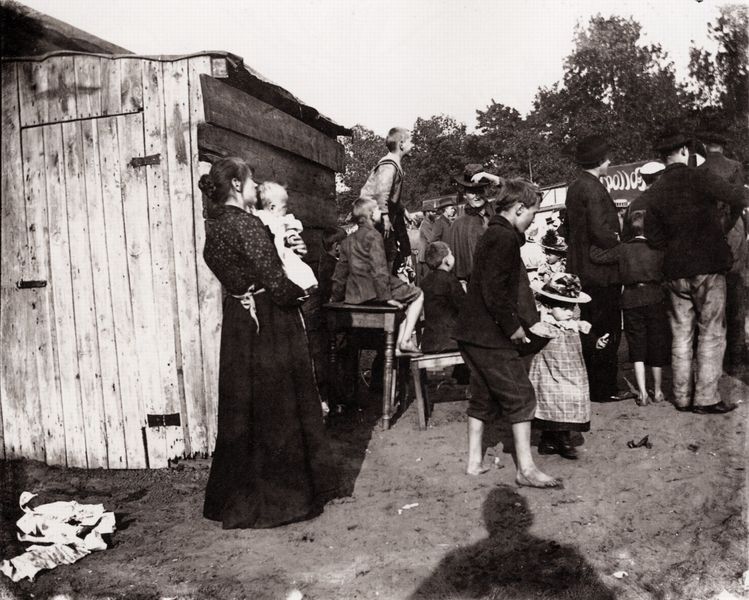
Titel: Rummel, Gespannte Zuschauer
Künstler: Heinrich Zille
Schlagwörter: baum, gruppe, himmel, laub, mann, nackt, schatten, weiß, bäume, frauen, grün, menschen, mädchen, sand, blume, frau, grau, hell, holz, hut, hüte, kleid, kleider, licht, männer, rücken, schwarz, stuhl, tisch, tür, blick, dach, gürtel, haus, fest, menge, versammlung, jung, arm, band, sehen, bild, schauen, erde, natur, hütte, boden, land, familie, kind, mutter, tochter, person, wald, kinder, schuppen, schürze, dutt, zuschauer, hosen, jungen, knaben, dorf, tag, klein, latten, baby, amerika, markt, hocker, vorführung, bretter, junge, nägel, jackett, baumkronen, schauspiel, foto, fotografie, photographie, barfuss, rückseite, schwarz-weiß, menschenmasse, zirkus, jahrmarkt, kleinkind, photo, scharniere, ereignis, zuschauen, armut, scheuen, spektakel, aufnahme, spaß, säugling, verschlag, rummel, schwrzweiß, buden, kirmes, volksfest, bude, dorfleben, knder, unrat, frau mit kind, s/w, fotograf, attraktion, photograph, bildschärfe, klamotten, zeitvertreib, merkt, werde, armisch, 1890, betrachtend, zirus, stzl, holzbude